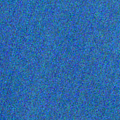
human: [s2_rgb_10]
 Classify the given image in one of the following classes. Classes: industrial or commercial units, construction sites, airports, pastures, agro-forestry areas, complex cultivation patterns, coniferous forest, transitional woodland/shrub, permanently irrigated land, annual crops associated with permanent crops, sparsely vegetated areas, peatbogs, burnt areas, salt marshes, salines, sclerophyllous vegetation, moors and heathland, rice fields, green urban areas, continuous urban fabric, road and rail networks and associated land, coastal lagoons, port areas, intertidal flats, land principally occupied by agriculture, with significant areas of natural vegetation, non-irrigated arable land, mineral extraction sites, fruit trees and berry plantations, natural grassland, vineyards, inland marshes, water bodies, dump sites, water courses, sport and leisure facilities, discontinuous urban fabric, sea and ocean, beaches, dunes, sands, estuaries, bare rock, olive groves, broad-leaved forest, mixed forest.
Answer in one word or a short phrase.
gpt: water bodies